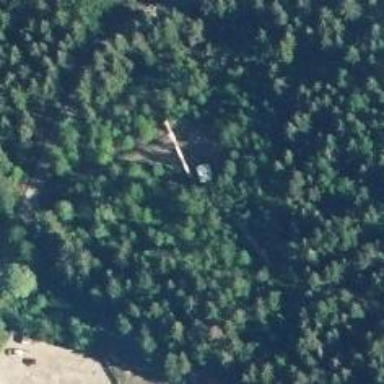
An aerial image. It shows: Mast tower used for communication.